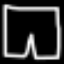
Label: pants